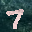
Label: 7